Question: I'm trying to send emails with classic ASP and IIS 8.5 for that I use SMTP Service (no SMTP Server) in IIS and a email account from Gmail.
The error message when I'm testing the page is:
Mys ASP code is:
'''
Set objConfig = Server.CreateObject("CDO.Configuration")
Set Fields = objConfig.Fields
With Fields
.Item(cdoSendUsingMethod) = cdoSendUsingPort
.Item(cdoSMTPServer) = "smtp.gmail.com"
.Item(cdoSMTPServerPort) = 25
'.Item(cdoSMTPConnectionTimeout) = 10
.Item(cdoSMTPAuthenticate) = cdoBasic
.Item(cdoSendUserName) = "emailaccount@gmail"
.Item(cdoSendPassword) = "pwd123"
.Update
End With
Set objMessage = Server.CreateObject("CDO.Message")
Set objMessage.Configuration = objConfig
With objMessage
.To = "to@gmail.com"
.From = "from@gmail.com"
.Subject = "Prueba Nro. 1"
.TextBody = "Este es el cuerpo de la prueba Nro. 1"
.Send
End With
'''
And this is the configuration of the IIS:

I would like to know where is the problem and How can I solve it?
<URL>
<URL>
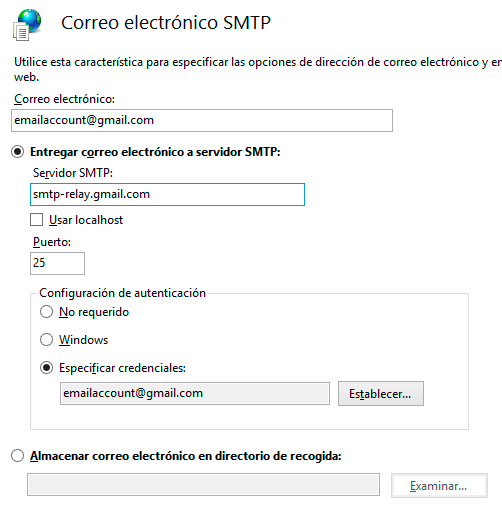
Answer: From your code it seems as if you are setting up your smtp connection in the code over using your IIS configuration. I do not believe you can use your IIS configuration with CDOSYS (see the answer here: <URL>. You alrerady have it properly set up in your code but this line
'''
.Item(cdoSMTPServer) = "smtp.gmail.com"
'''
Indicates that you are using the SSL only version of google's smtp connection. This is actually good as you likely want to encrypt your username and password anyhow and not send them in plain text. You need to tell CDOSYS to use SSL though. you can do that by first using the correct port based on Google's API so I would change this your port line to:
'''
.Item(cdoSMTPServerPort) = 465
'''
and then you need to set up enabling SSL adding another constant
'''
Const cdoSendTLS = "http://schemas.microsoft.com/cdo/configuration/smtpusessl"
'''
and add the item line to your fields block like so
'''
.Item(cdoSendTLS) = 1
'''
Sources:
<URL>
<URL>